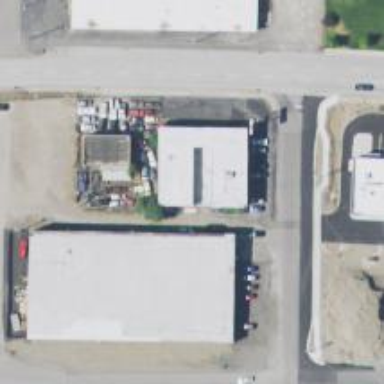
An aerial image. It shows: Veterinary facility.